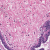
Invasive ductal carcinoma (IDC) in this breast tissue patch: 0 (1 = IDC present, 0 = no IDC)